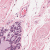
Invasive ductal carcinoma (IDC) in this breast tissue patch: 0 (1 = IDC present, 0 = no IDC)